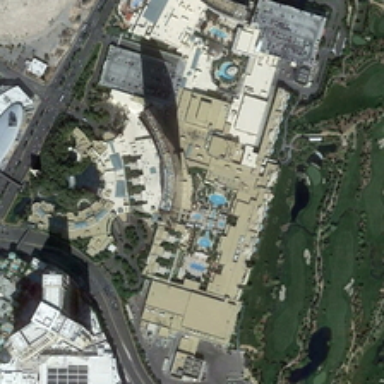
Many buildings and green trees are in a resort .